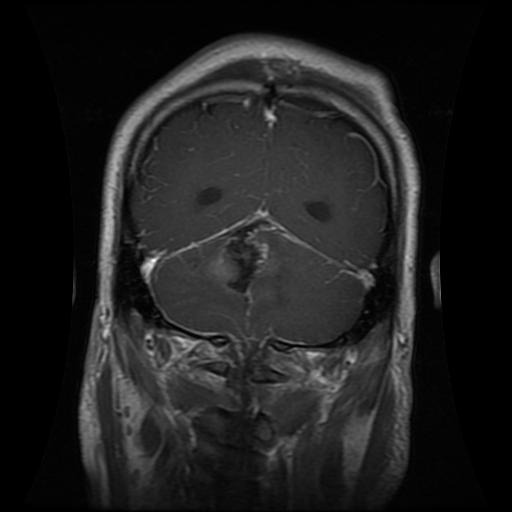
Label: glioma